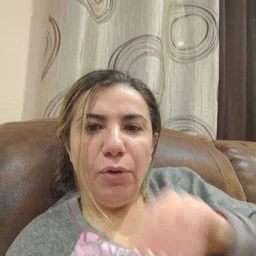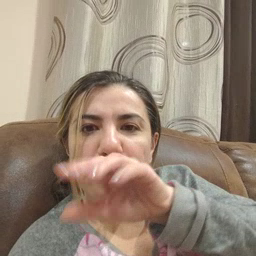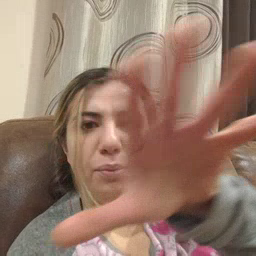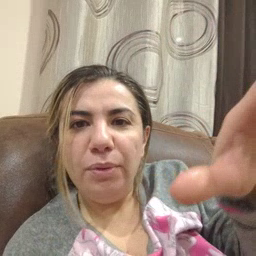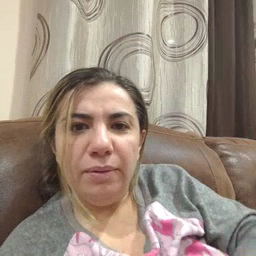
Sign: blow